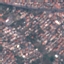
Land use / land cover class: Residential